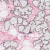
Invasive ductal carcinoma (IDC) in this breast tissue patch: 0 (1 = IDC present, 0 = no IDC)